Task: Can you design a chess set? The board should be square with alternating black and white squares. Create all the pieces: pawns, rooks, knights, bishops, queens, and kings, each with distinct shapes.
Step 806:
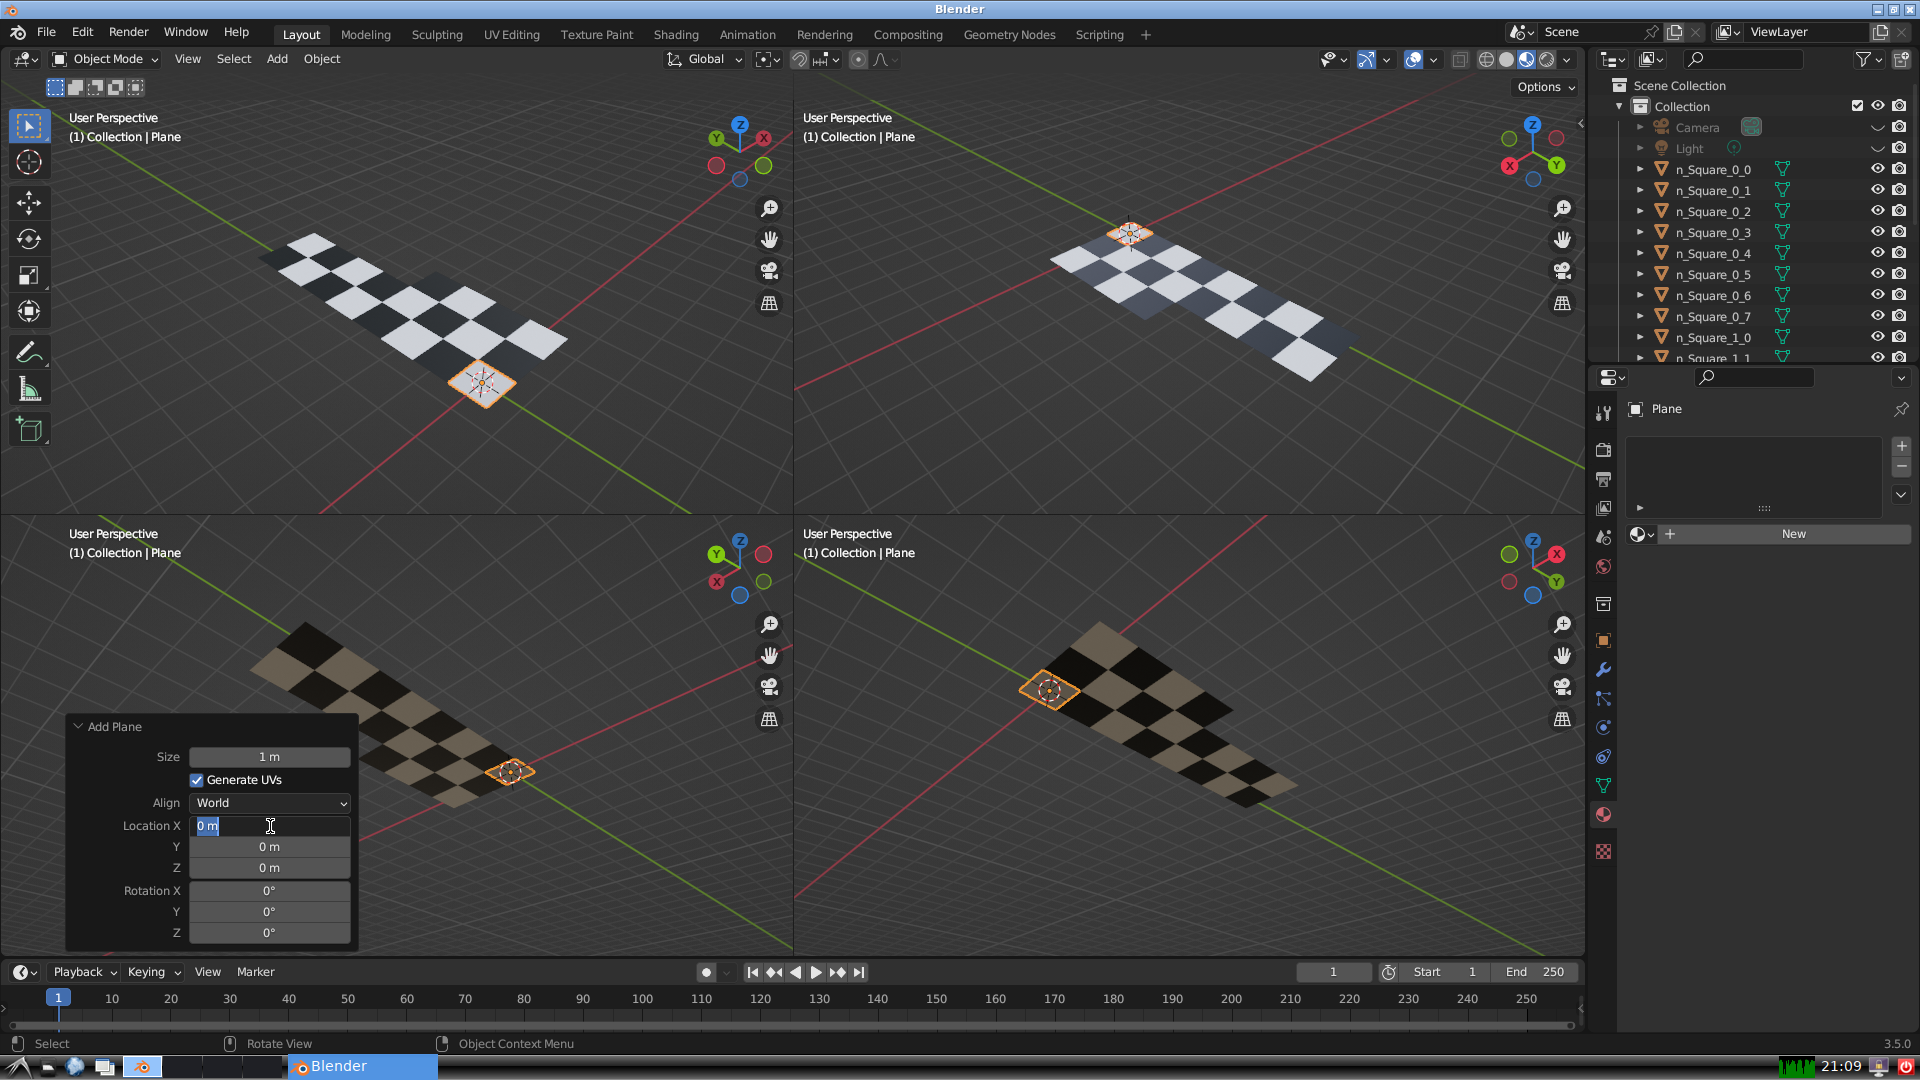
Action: input_text: 2.0